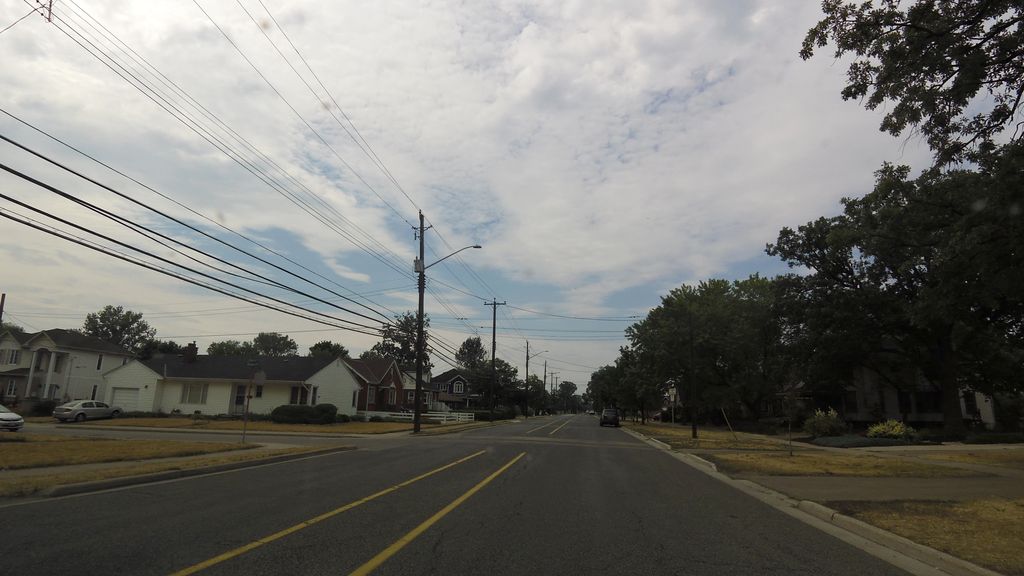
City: hamilton